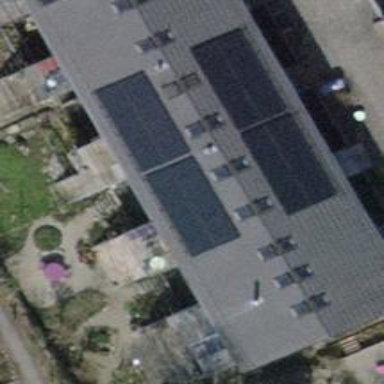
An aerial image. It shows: Terrace building.